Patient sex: M
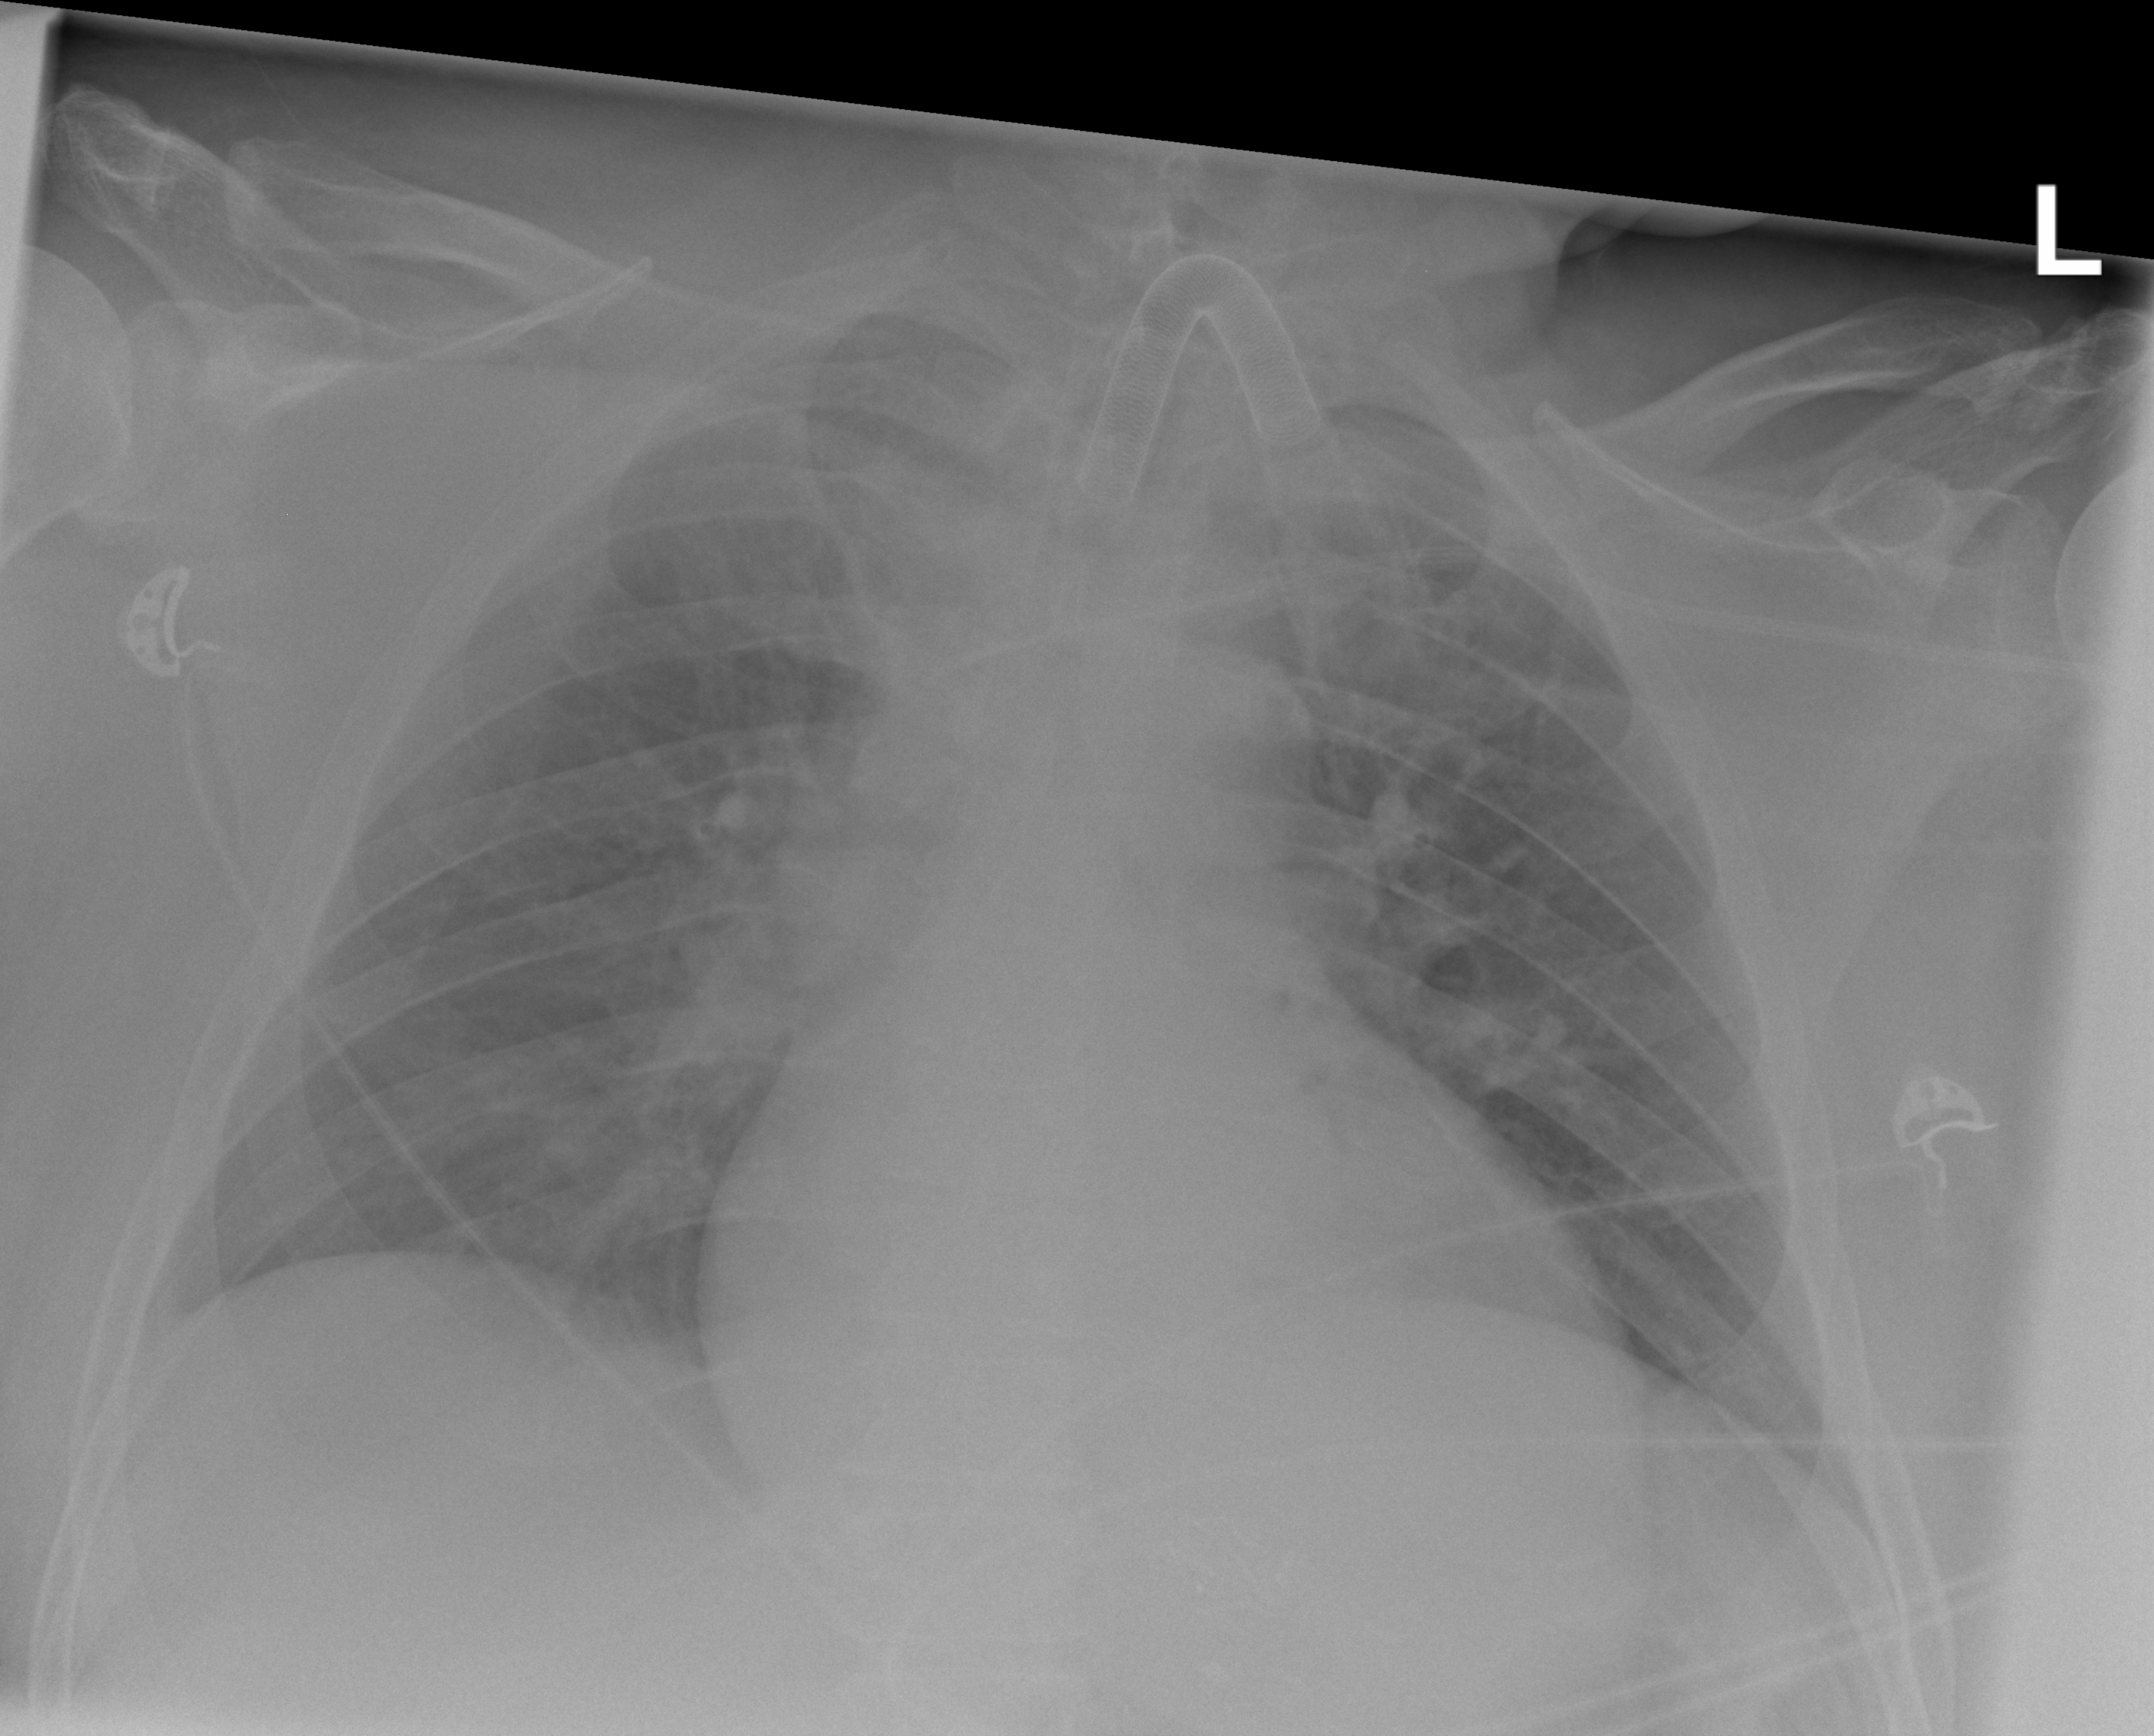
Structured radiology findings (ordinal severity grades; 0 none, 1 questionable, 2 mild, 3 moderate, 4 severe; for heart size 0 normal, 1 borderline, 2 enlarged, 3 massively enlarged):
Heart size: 2
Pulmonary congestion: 0
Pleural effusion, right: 0
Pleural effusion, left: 0
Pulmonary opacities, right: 1
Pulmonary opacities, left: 0
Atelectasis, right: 2
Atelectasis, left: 0